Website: apple-inc
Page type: customer-info-address
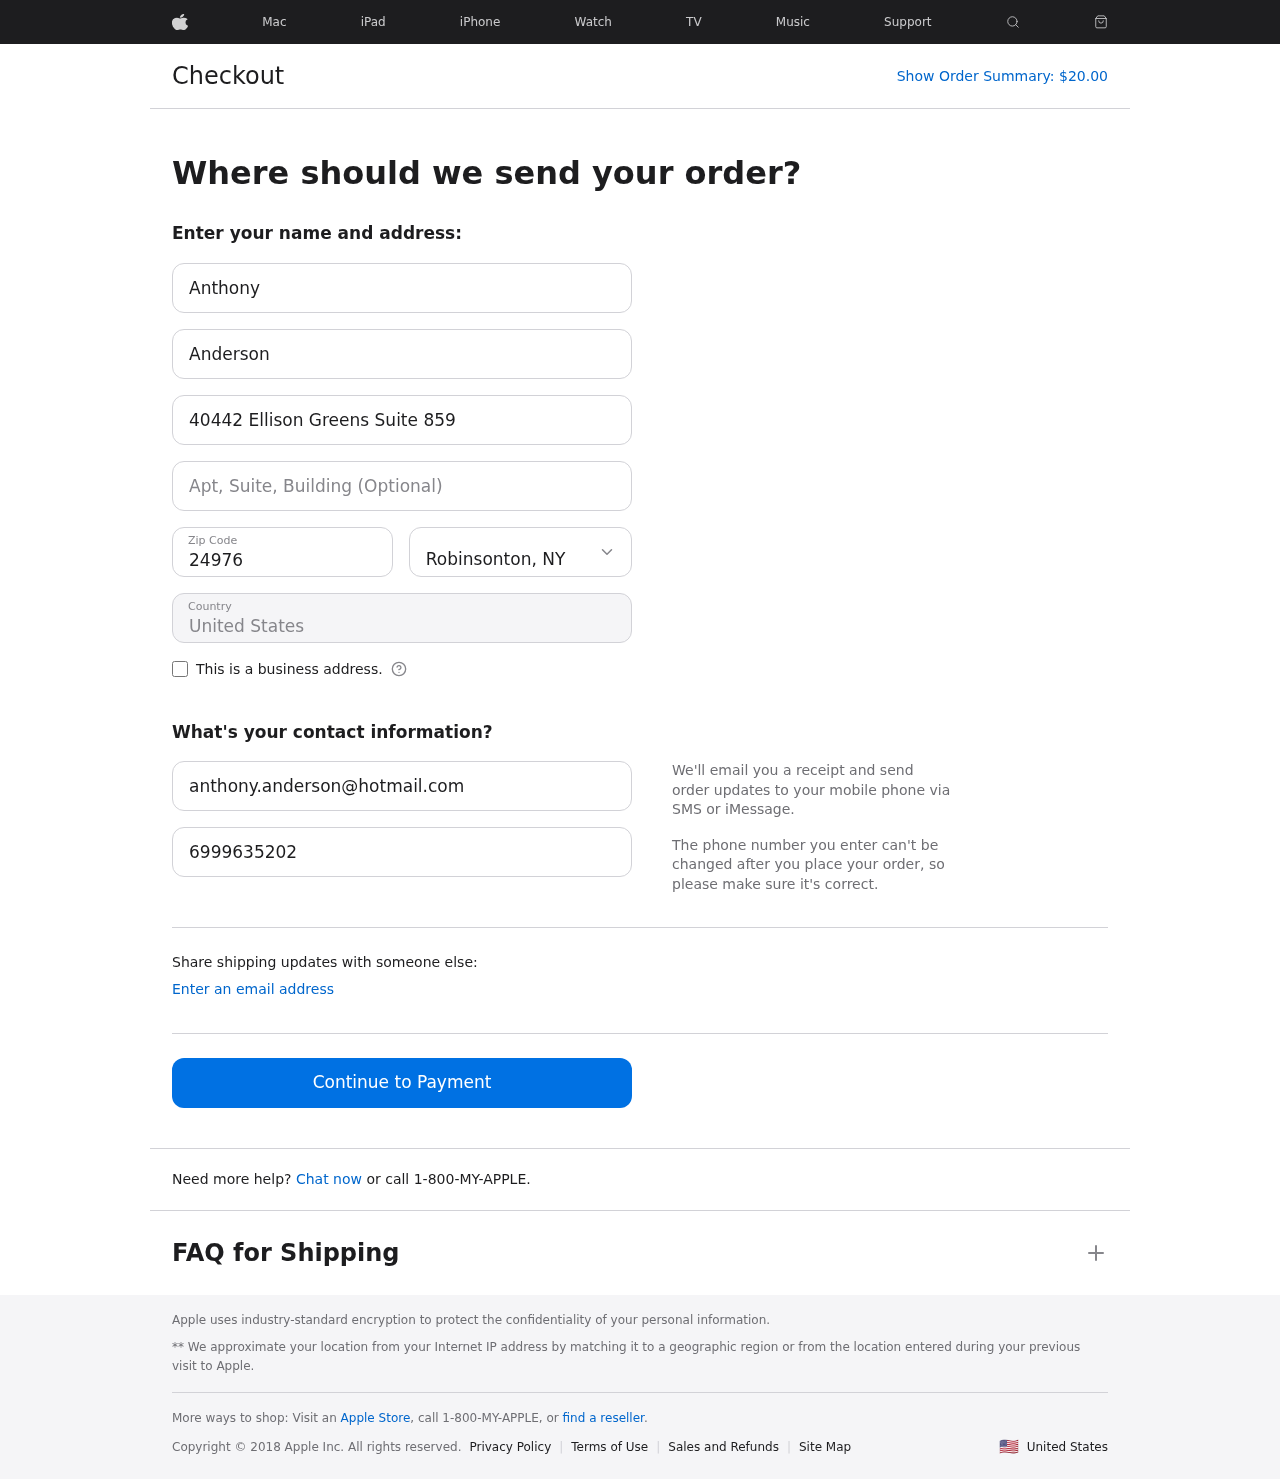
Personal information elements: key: PII_CITY_STATE
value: Robinsonton, NY
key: PII_COUNTRY
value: United States
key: PII_EMAIL
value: anthony.anderson@hotmail.com
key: PII_FIRSTNAME
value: Anthony
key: PII_LASTNAME
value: Anderson
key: PII_PHONE
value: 6999635202
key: PII_POSTCODE
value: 24976
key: PII_STREET
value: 40442 Ellison Greens Suite 859
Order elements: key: ORDER_TOTAL
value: $20.00